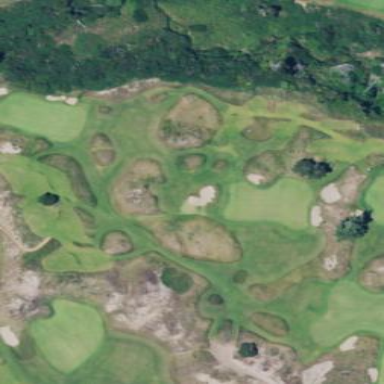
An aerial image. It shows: Golf rough area.